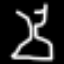
Label: hourglass